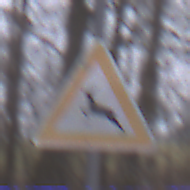
Verkehrszeichen: WildwechselRechts
Umgebung: Outdoor, Nature
Tageszeit: Midday
Wetter: Overcast
Licht: Natural
Jahreszeit: Autumn
Kontrast: LowContrast